Field crop: tomato
Growth stage: 1
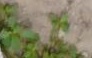
Species: portulaca